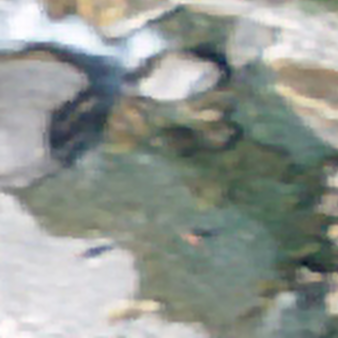
Label: other